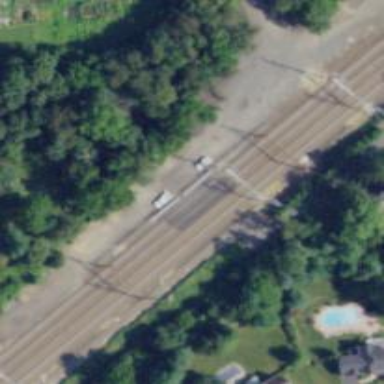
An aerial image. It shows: Railway with electrified contact lines.